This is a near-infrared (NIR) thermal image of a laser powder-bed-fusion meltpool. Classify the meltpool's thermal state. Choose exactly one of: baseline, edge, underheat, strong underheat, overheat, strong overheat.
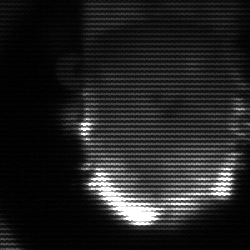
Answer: baseline